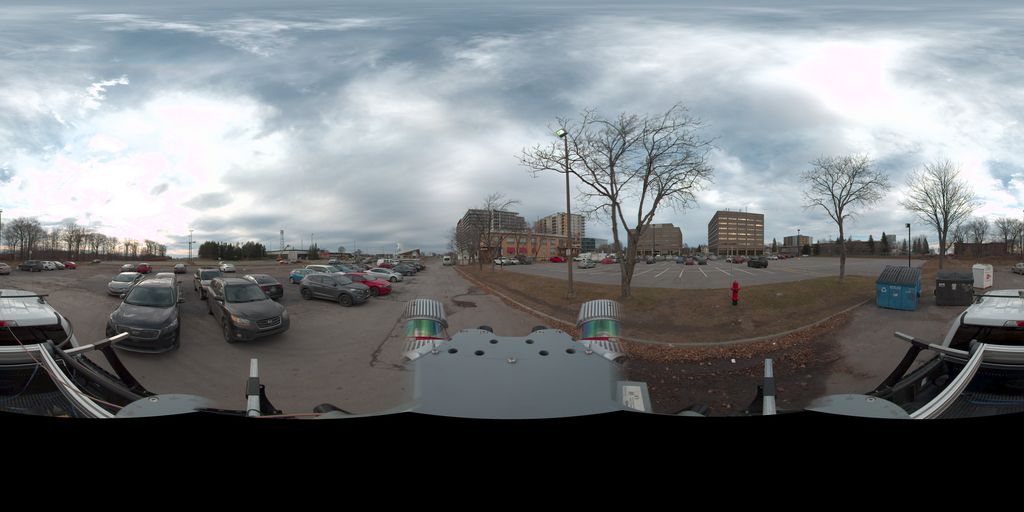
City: quebec_city